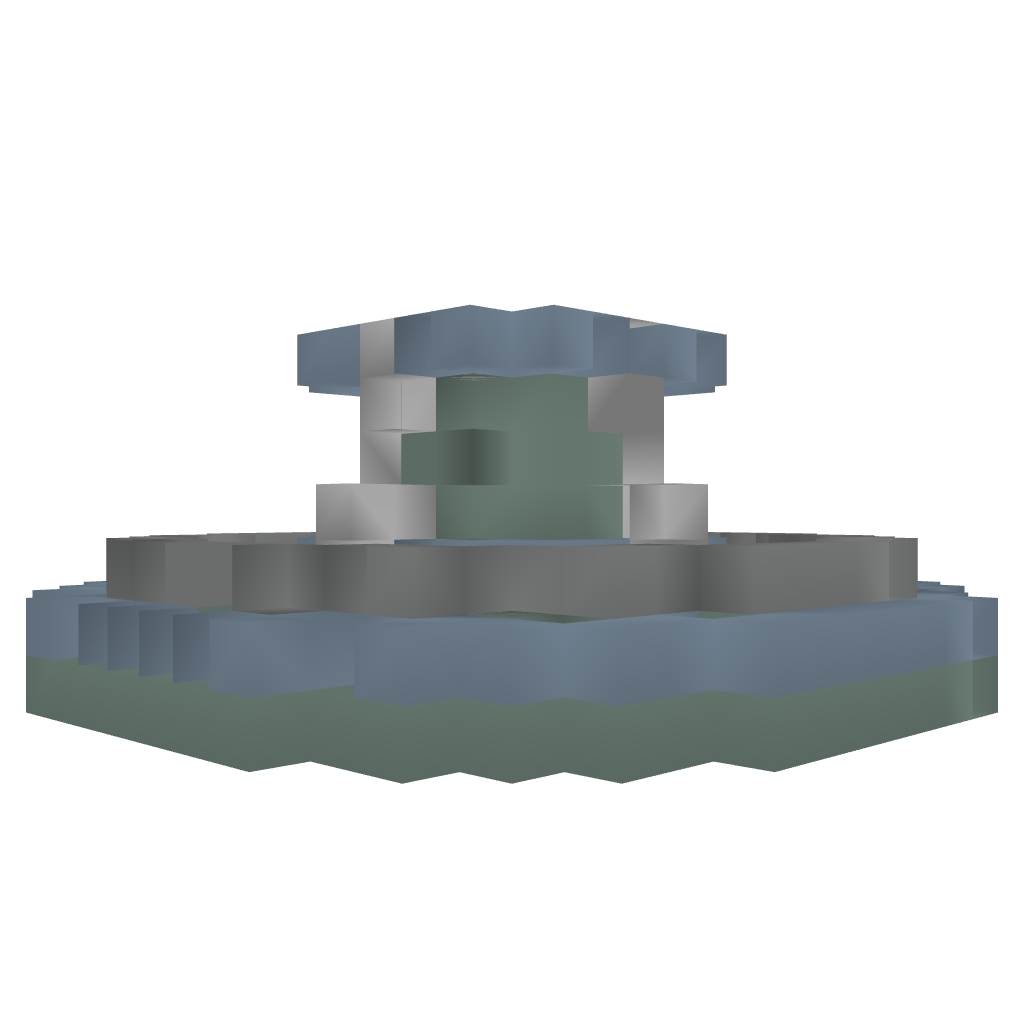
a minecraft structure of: Chafariz/Fonte - Fountain 02